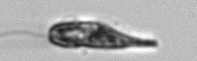
Label: Euglena